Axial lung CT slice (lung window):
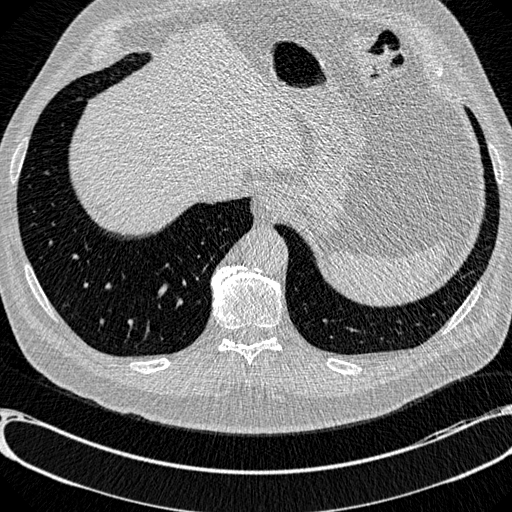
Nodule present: no